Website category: sports
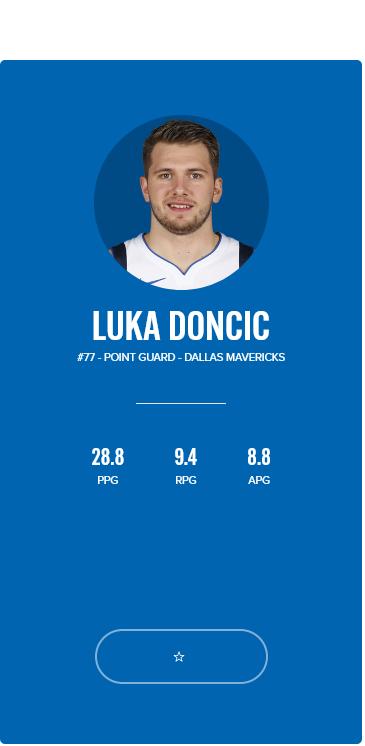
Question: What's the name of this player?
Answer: LUKA DONCIC

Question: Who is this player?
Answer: LUKA DONCIC

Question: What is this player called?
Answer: LUKA DONCIC

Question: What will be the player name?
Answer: LUKA DONCIC

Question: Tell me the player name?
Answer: LUKA DONCIC

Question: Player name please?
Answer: LUKA DONCIC

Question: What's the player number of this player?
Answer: #77

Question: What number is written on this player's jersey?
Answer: #77

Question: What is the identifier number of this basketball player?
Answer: #77

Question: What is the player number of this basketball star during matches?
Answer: #77

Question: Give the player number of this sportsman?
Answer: #77

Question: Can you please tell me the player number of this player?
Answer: #77

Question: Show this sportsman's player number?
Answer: #77

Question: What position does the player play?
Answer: POINT GUARD

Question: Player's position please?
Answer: POINT GUARD

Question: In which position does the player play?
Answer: POINT GUARD

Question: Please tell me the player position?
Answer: POINT GUARD

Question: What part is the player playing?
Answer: POINT GUARD

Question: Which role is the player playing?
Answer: POINT GUARD

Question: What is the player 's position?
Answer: POINT GUARD

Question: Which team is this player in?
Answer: DALLAS MAVERICKS

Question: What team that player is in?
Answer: DALLAS MAVERICKS

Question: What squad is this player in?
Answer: DALLAS MAVERICKS

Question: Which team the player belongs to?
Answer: DALLAS MAVERICKS

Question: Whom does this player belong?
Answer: DALLAS MAVERICKS

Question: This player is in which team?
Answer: DALLAS MAVERICKS

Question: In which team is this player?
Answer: DALLAS MAVERICKS

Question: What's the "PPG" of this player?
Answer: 28.8

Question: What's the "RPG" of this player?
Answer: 9.4

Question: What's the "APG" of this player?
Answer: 8.8

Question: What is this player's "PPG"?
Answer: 28.8

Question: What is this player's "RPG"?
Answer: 9.4

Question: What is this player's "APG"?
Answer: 8.8

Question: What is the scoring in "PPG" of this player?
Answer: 28.8

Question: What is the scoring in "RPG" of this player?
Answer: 9.4

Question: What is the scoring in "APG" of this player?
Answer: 8.8

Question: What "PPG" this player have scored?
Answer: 28.8

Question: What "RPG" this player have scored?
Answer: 9.4

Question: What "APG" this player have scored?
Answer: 8.8

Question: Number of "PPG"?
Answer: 28.8

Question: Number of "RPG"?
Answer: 9.4

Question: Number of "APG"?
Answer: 8.8

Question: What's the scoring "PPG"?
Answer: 28.8

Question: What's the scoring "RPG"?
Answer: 9.4

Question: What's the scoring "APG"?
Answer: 8.8